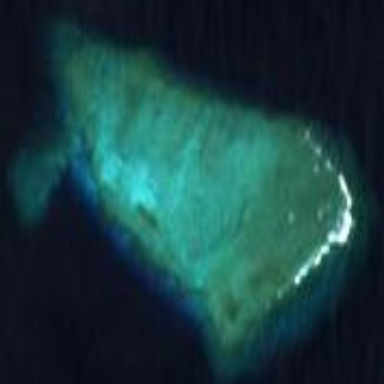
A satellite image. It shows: Beautiful reef in its natural habitat.